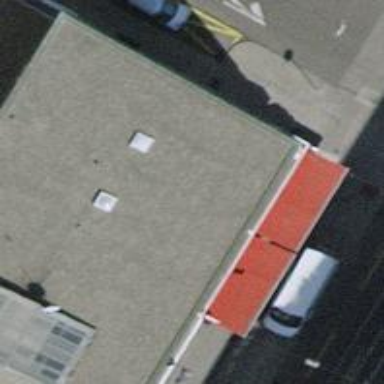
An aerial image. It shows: Convenience shop.